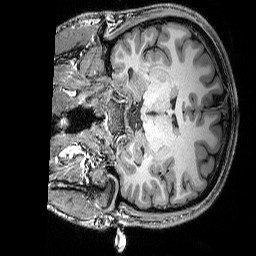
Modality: T1w
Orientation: coronal
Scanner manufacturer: siemens
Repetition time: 2.25 s
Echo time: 0.00418 s